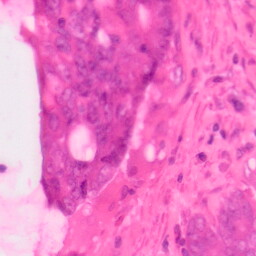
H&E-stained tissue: Colon